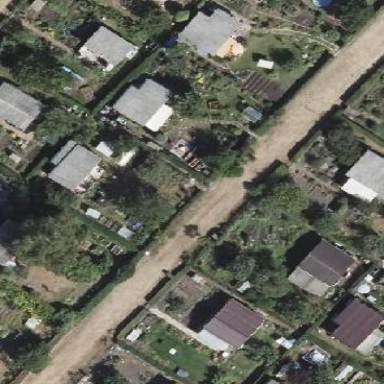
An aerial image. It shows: Plot within allotments.